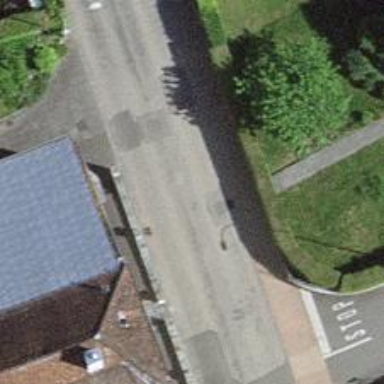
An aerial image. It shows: Bus stop with stop position for public transport.